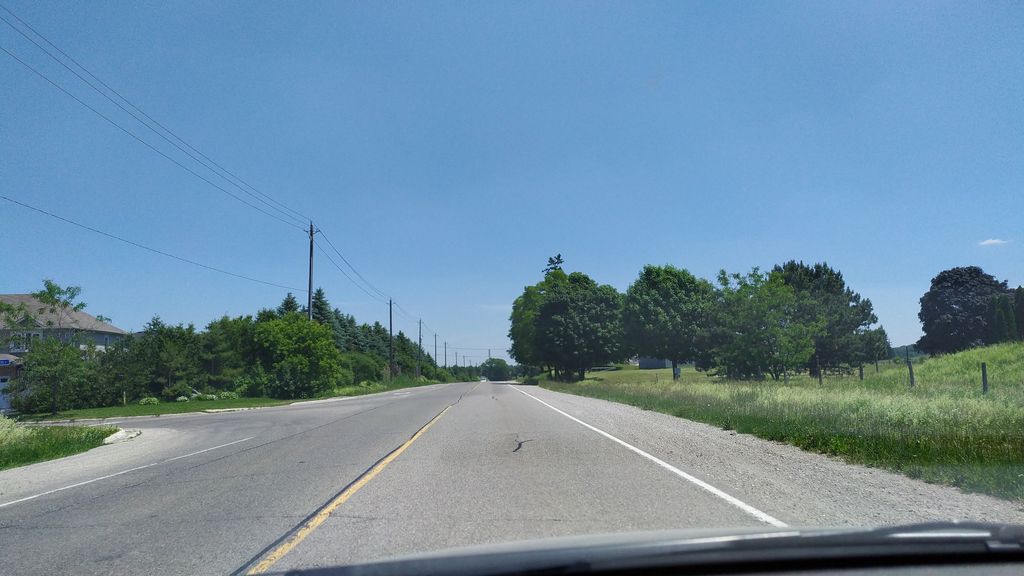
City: kitchener-waterloo